Field crop: tomato
Growth stage: 1
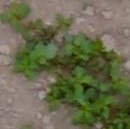
Species: portulaca